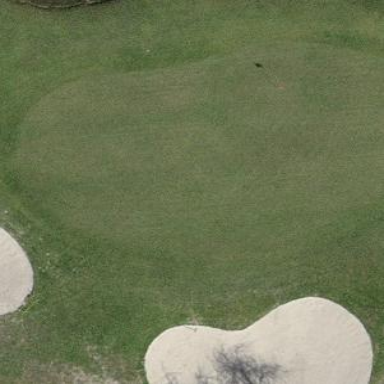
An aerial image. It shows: Golf green.